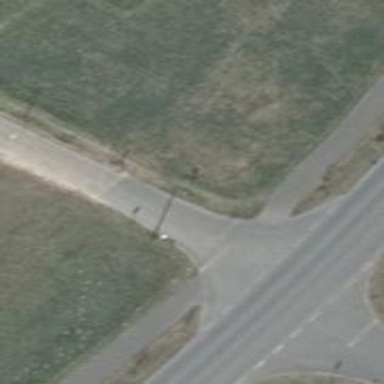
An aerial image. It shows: Road with "give way" sign.